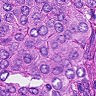
Metastatic tissue present: yes